Aerial crown-view tile of a tropical tree (Barro Colorado Island, Panama), acquired 20241112:
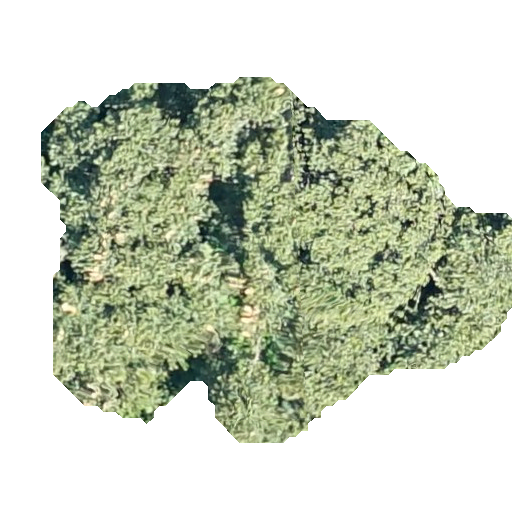
Species: Luehea seemannii
GBIF accepted scientific name: Luehea seemannii
Crown area: 193.6 m²